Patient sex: F
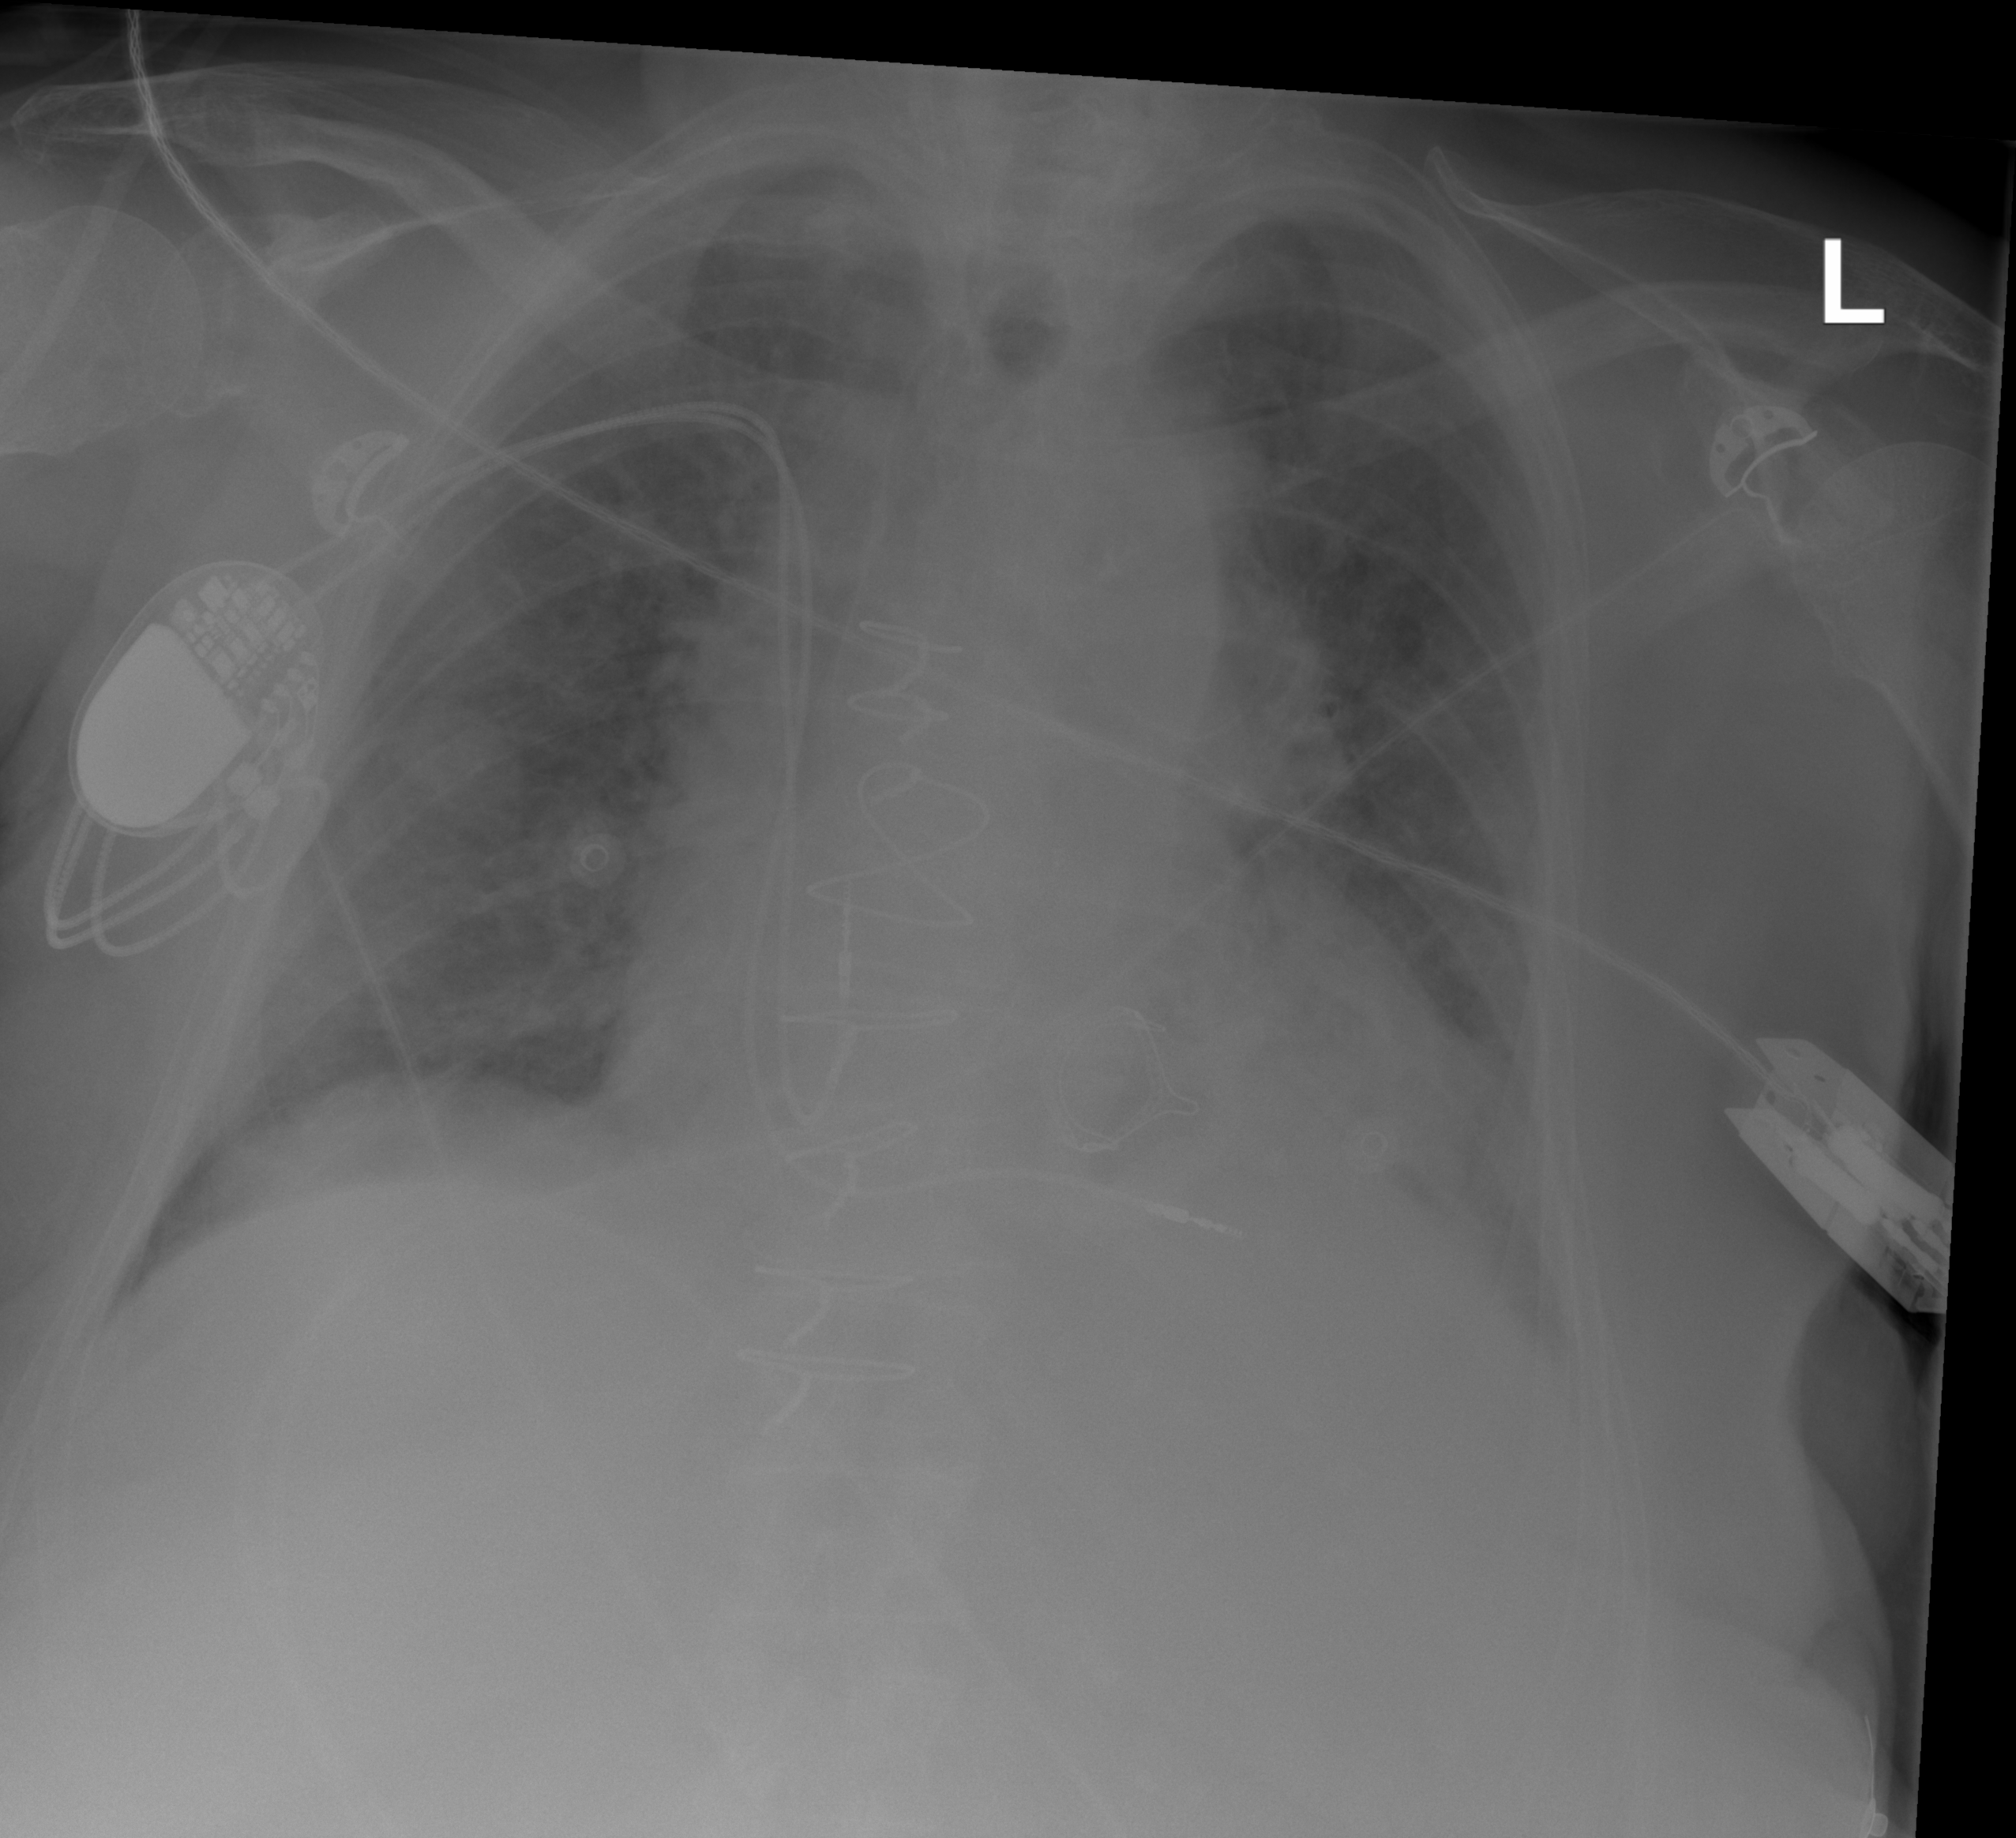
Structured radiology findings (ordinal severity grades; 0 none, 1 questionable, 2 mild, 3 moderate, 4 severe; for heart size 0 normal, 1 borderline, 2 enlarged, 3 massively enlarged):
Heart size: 2
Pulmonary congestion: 0
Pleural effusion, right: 0
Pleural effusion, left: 0
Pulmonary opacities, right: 2
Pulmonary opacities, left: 2
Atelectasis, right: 0
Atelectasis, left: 0